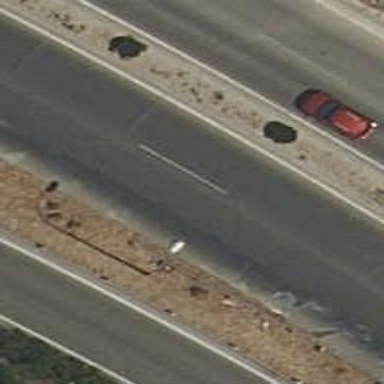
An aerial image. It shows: Road with traffic signals.